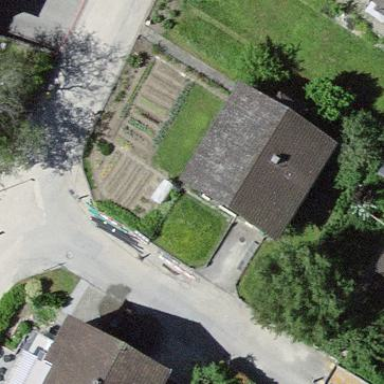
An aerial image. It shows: Residential building.